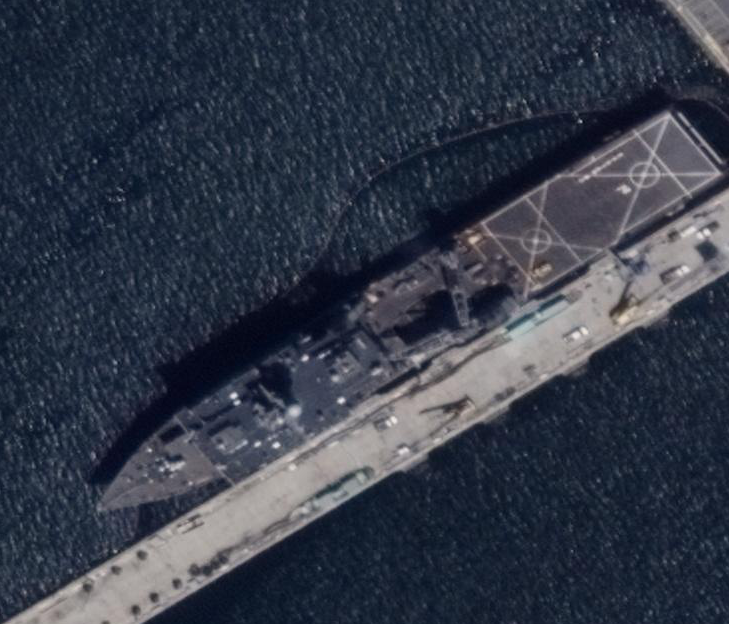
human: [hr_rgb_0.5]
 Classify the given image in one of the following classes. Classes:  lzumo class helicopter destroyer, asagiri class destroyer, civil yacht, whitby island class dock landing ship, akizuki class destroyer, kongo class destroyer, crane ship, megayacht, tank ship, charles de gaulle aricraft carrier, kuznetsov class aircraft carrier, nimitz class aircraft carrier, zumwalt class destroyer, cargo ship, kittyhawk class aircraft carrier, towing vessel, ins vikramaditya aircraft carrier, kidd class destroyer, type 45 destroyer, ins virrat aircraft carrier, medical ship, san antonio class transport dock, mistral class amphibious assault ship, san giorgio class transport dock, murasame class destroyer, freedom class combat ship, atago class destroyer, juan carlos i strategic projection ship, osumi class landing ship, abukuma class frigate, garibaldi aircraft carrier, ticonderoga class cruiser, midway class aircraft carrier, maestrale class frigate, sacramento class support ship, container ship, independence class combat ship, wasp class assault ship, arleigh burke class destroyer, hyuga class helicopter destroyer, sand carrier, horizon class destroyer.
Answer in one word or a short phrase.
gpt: Whitby Island class dock landing ship